Interaction volume radius: 5 \u00c5
Interaction volume height: 20 \u00c5
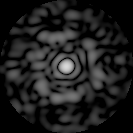
Disorder parameter: 0.8446